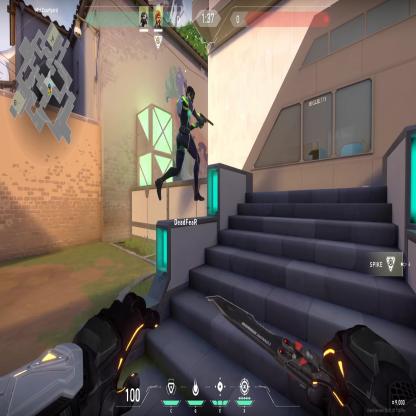
Label: teammate